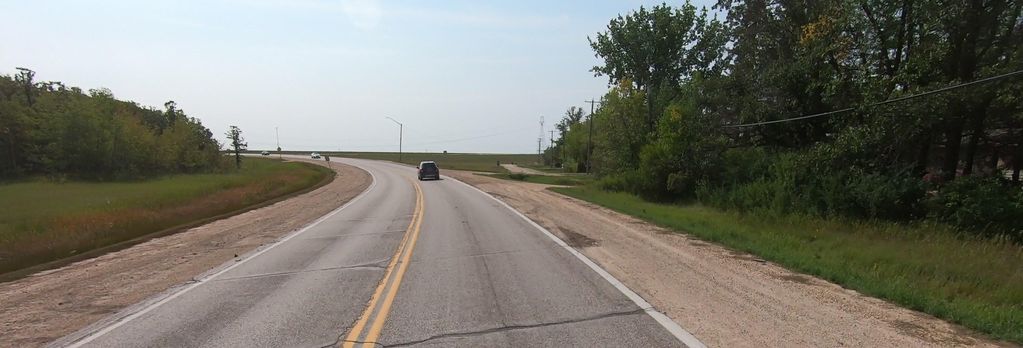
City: winnipeg